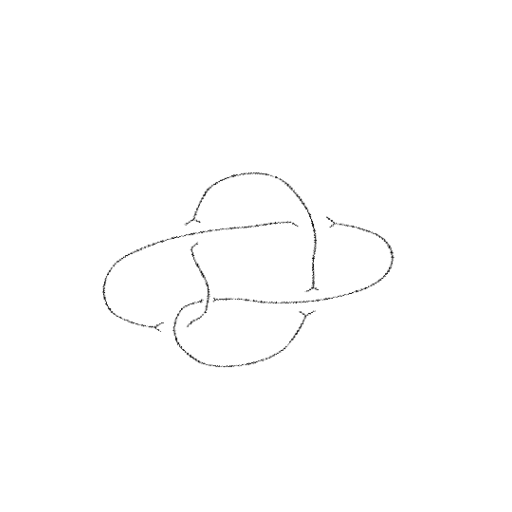
Crossing number: 5